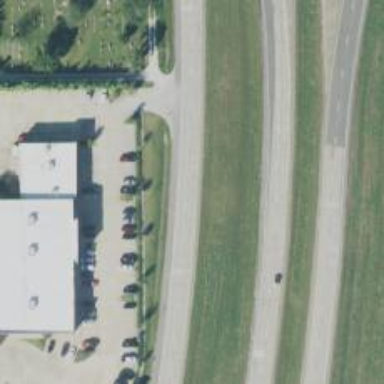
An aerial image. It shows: Tertiary road with frontage road along it.